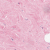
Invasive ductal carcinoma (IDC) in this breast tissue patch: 0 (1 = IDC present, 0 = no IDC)